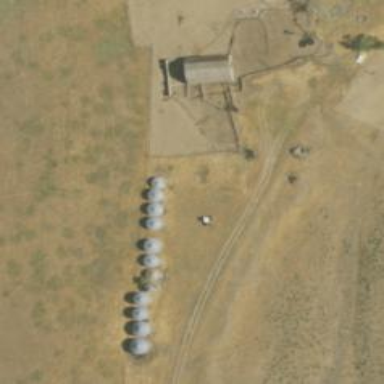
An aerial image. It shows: Silo.